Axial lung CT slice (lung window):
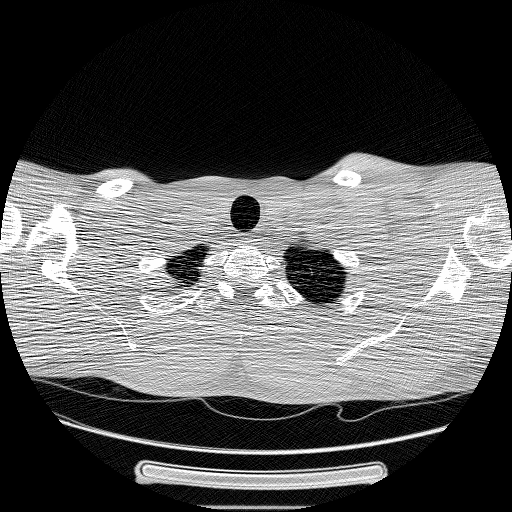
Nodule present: no